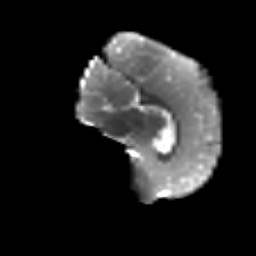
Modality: T2w
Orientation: sagittal
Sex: male
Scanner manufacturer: siemens
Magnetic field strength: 3 T
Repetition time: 5 s
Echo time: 0.071 s